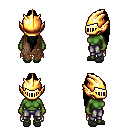
a pixel art fantasy rpg character, female body template, orc, green skin, brown tattered cape, metal pants, black extra-long topknot hairstyle, gold helm, gray slippers, four views (front, back, left, right), 2x2 character sprite sheet, small pixel art, hard edges, no anti-aliasing